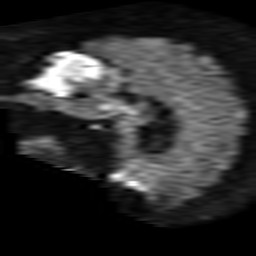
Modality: TRACE
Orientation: sagittal
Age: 39
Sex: male
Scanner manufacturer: philips
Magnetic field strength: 3 T
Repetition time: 3.598 s
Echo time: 0.076 s